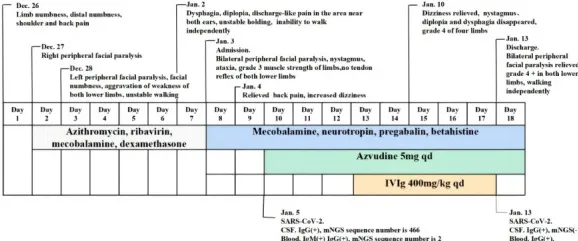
The timeslines of Case1-4. (A) The timeline of case 1.
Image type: chart (chart)